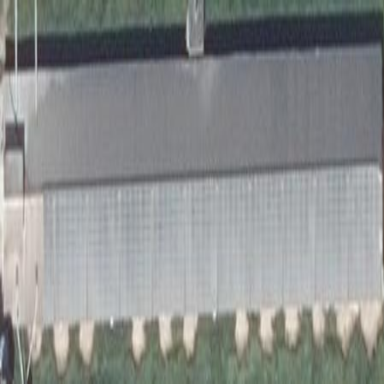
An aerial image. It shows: Part of building.